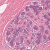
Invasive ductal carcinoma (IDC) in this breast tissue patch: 0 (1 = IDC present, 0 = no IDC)